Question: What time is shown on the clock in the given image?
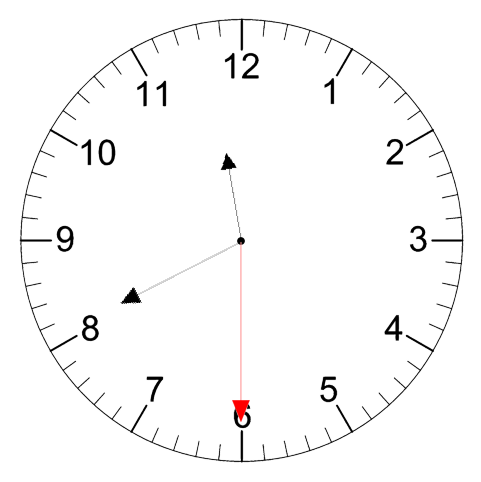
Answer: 11:40:30